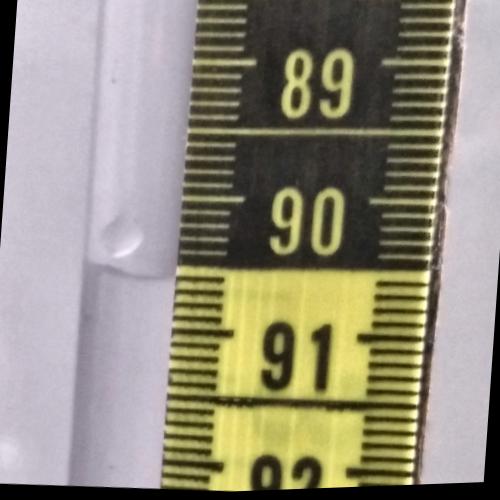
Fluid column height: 90.6 cm